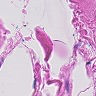
Metastatic tissue present: no